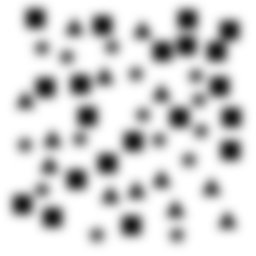
Squares: 20
Triangles: 13
Stars: 15
Total shapes: 48